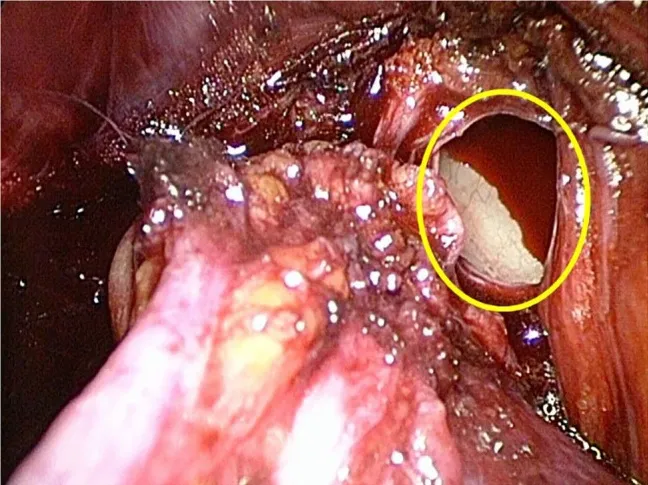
Intraoperative view of the open right iliac vein (yellow oval), despite the injury no bleeding is seen due to the preperitoneal pressure of 12 mmHg.
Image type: radiology (ct)